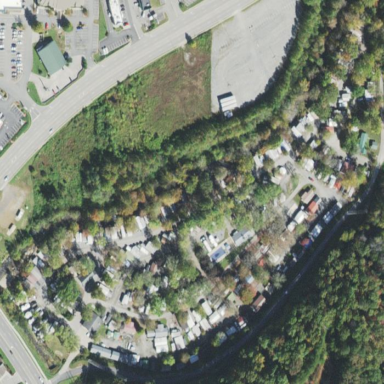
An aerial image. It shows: Caravan site with sanitary dump station.